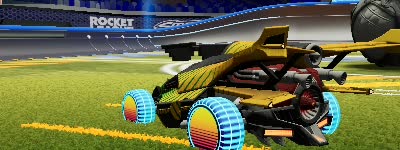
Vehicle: aftershock